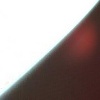
Label: sunburn